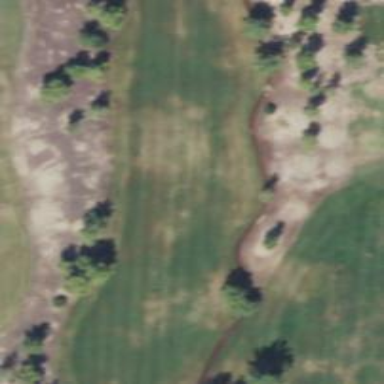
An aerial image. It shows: Golf hole.